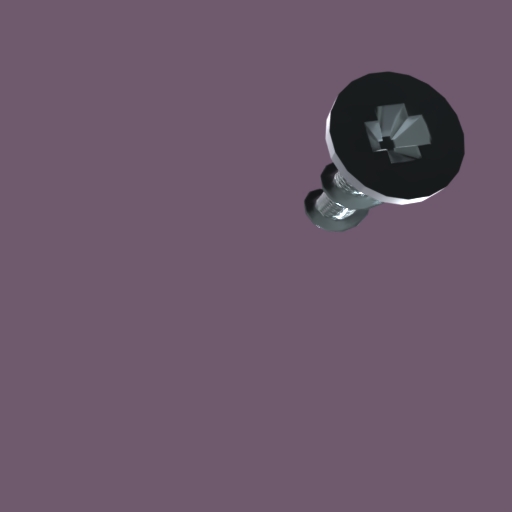
Label: screw